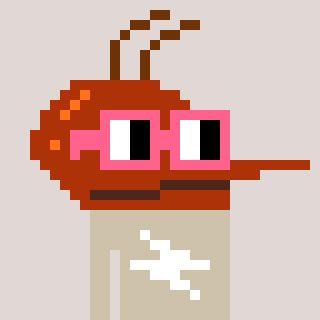
a pixel art character with square pink glasses, a mosquito-shaped head and a bege-colored body on a warm background